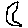
Label: moon